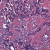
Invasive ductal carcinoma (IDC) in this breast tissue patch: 1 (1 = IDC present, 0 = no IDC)